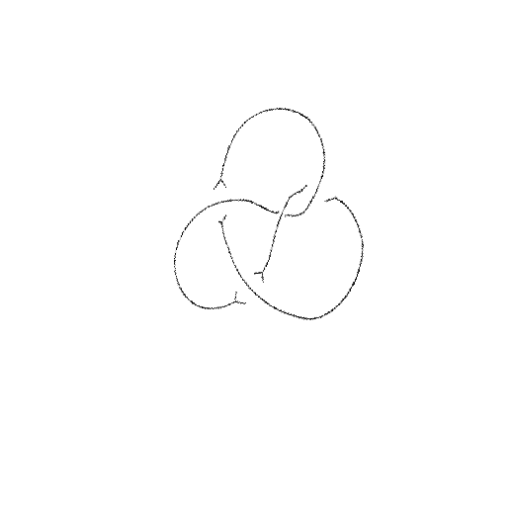
Crossing number: 4